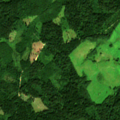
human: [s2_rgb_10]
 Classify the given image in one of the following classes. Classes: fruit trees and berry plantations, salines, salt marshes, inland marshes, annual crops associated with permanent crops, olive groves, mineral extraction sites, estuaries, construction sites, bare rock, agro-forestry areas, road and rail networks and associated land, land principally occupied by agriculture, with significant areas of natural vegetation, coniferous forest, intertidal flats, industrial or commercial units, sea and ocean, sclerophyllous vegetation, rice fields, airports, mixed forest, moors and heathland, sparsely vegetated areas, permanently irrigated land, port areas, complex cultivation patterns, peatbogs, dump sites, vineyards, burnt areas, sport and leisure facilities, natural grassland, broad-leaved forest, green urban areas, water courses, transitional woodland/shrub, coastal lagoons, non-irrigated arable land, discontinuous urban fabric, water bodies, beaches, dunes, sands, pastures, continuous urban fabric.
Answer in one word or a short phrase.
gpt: land principally occupied by agriculture, with significant areas of natural vegetation, mixed forest, transitional woodland/shrub